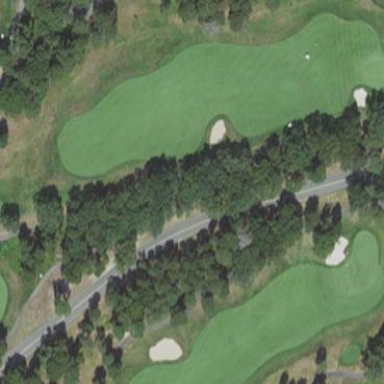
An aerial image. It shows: Rough grassy area used for golf.